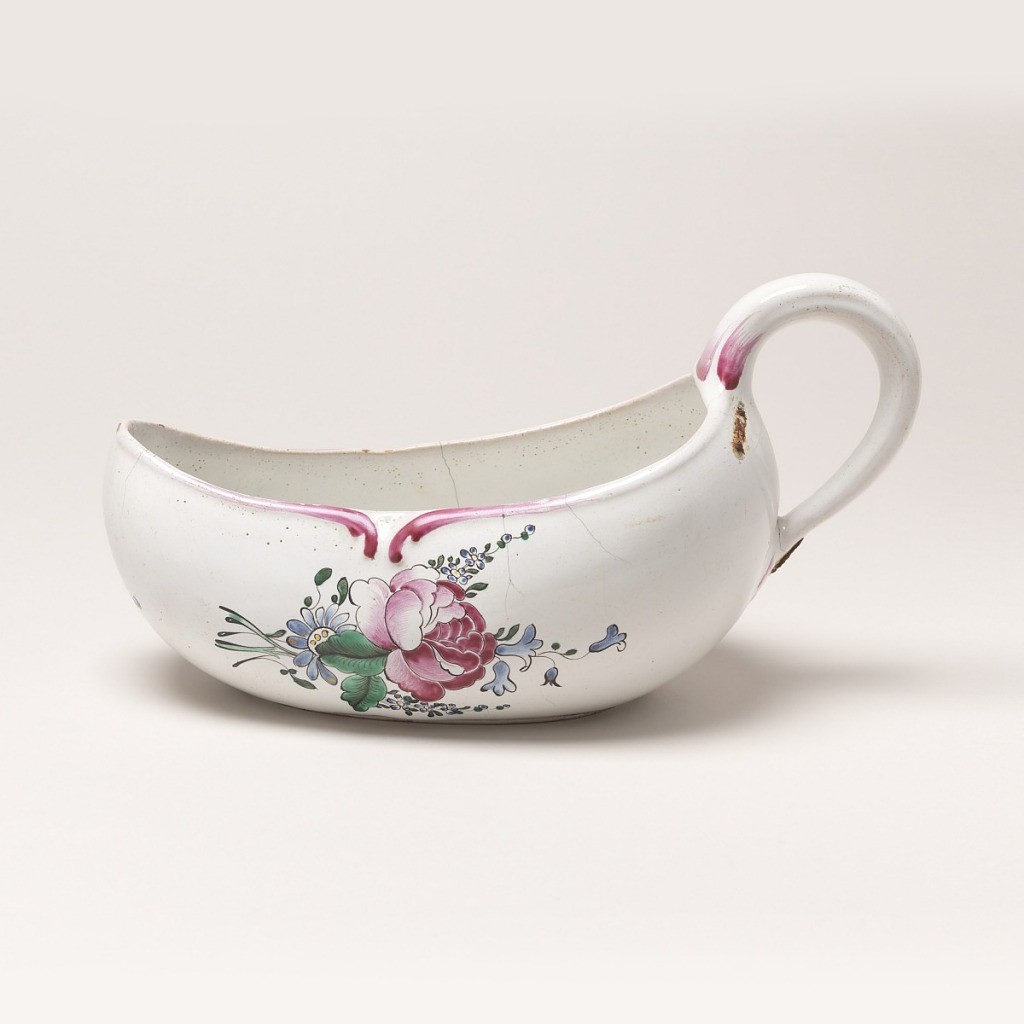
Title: bourdalou
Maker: Joseph Hannong, 1734–early 19th century
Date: ca. 1775
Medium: Tin-glazed earthenware
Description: Oval boat-shaped vessel with handle at high back end. White ground with red tulip on once side of body, red rose on other. Small floral spray at front.